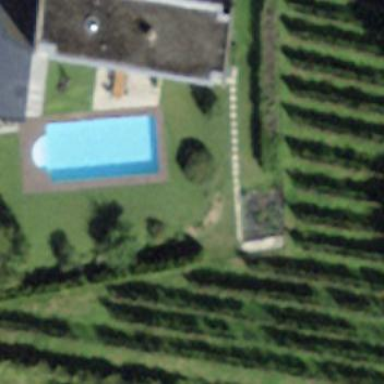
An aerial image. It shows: Vineyard.